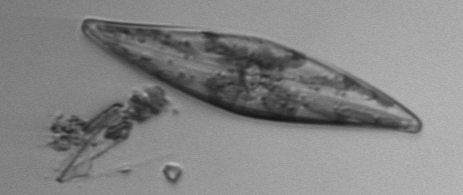
Label: Pleurosigma